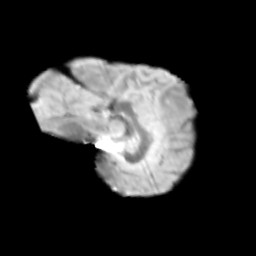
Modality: T2w
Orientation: sagittal
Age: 13
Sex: male
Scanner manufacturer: siemens
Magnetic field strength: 3 T
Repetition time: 3.8 s
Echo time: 0.07 s